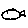
Label: fish